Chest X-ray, PA view. Patient: 49 years old, sex F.
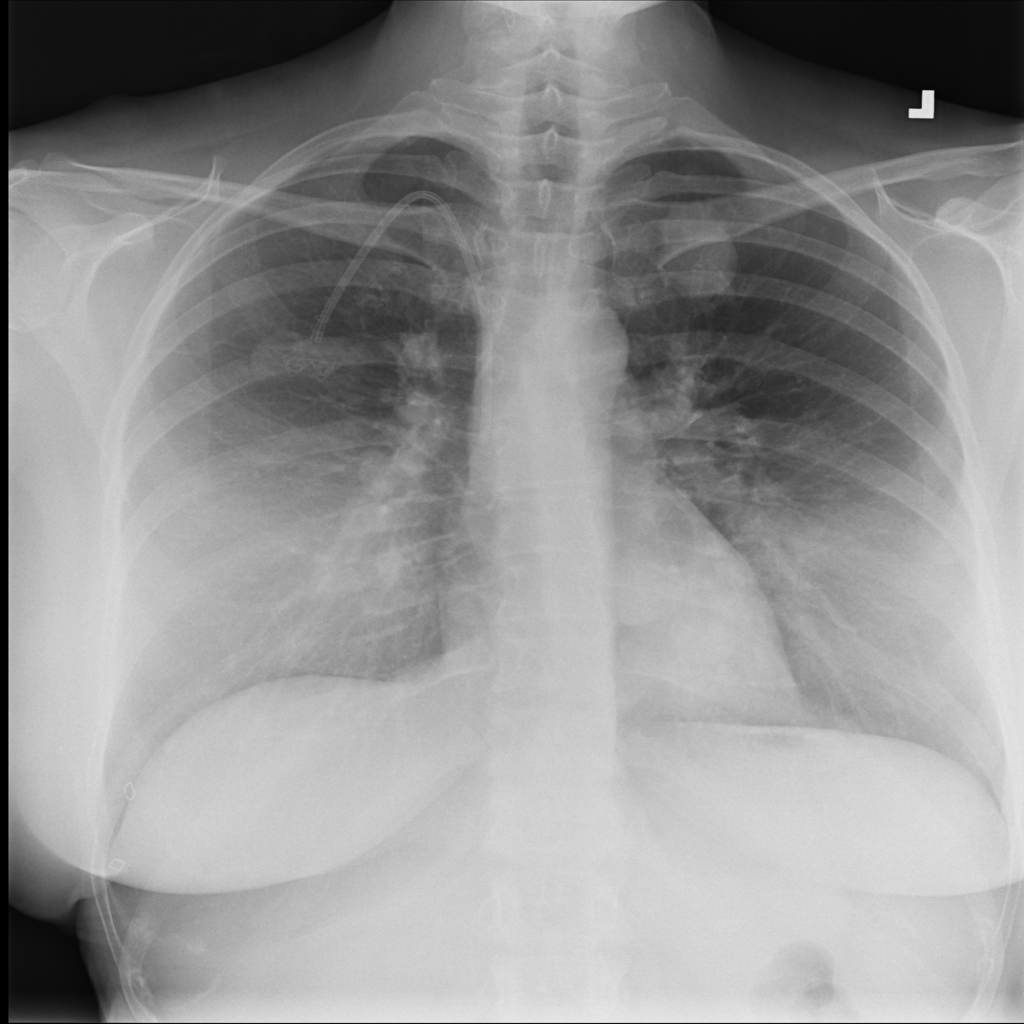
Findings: Mass, Nodule